Field crop: tomato
Growth stage: 1
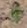
Species: solanum